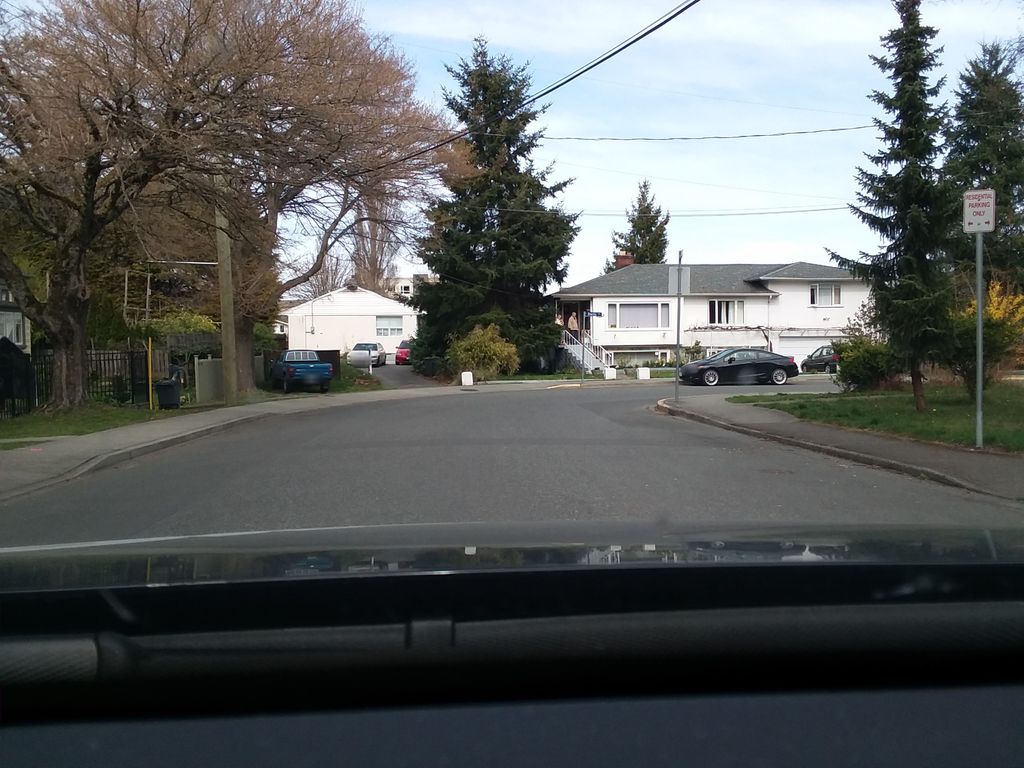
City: victoria